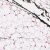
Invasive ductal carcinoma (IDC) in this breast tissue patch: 0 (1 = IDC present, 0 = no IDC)